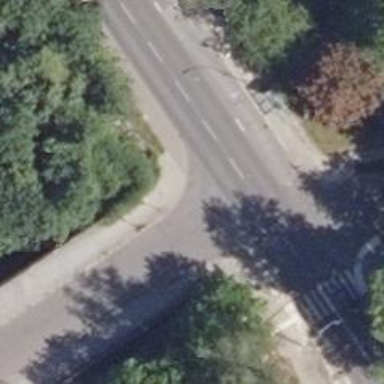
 featuring bridge.  There are parallel parking lanes on both sides of the road."